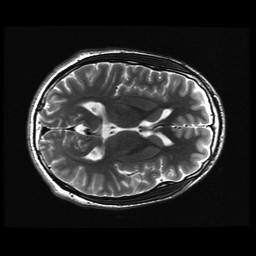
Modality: T2w
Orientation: axial
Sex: male
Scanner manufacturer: ge
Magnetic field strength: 3 T
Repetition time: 5 s
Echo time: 0.1012 s